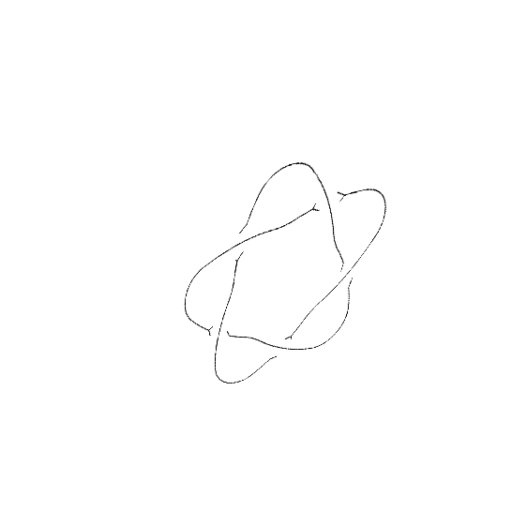
Crossing number: 5